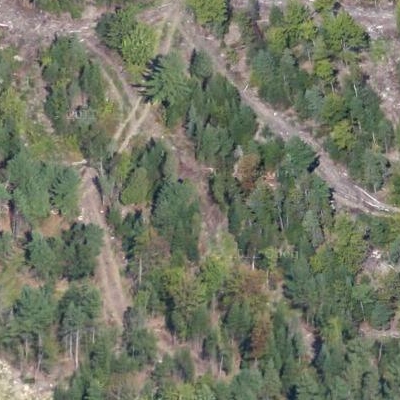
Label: eForest